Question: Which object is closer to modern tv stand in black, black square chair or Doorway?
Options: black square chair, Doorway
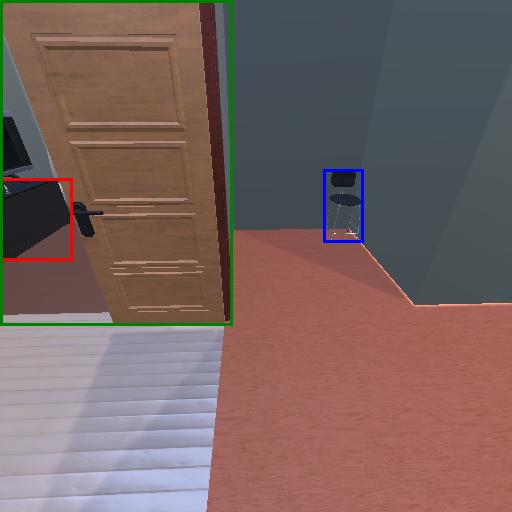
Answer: black square chair